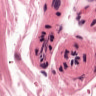
Metastatic tissue present: no